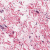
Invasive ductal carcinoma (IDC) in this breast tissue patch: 0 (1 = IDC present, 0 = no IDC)